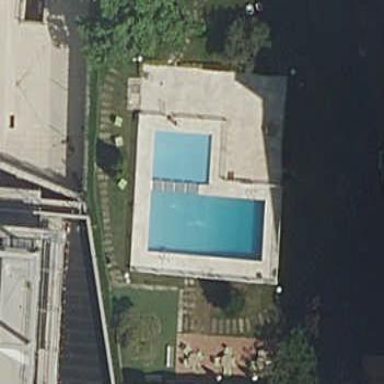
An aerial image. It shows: Swimming pool located in leisure land.